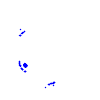
Particle: electron